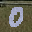
Label: 0